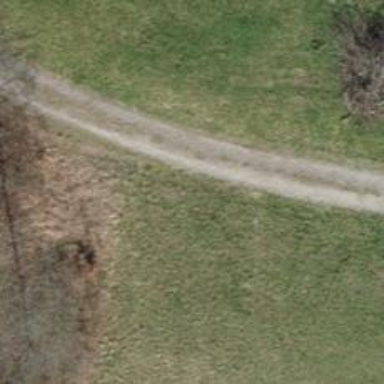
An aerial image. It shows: Dirt track road.